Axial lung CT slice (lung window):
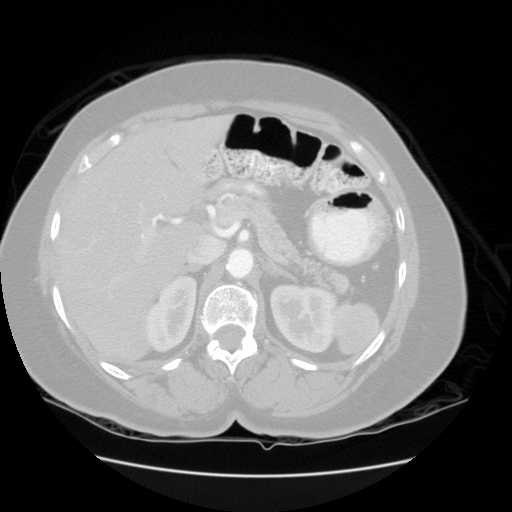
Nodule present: no